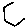
Label: hexagon